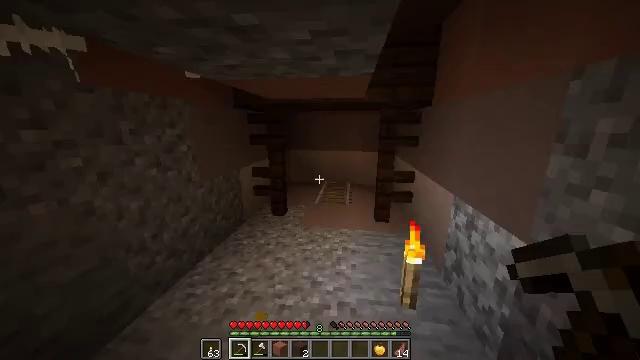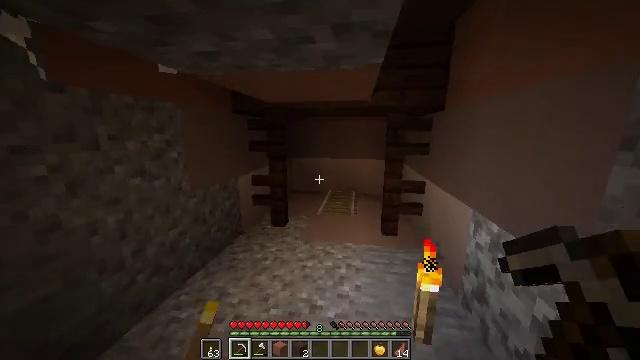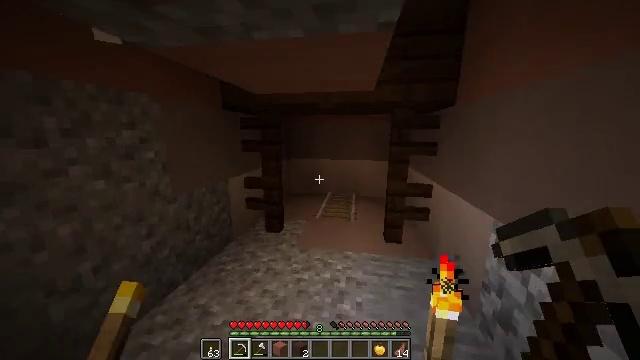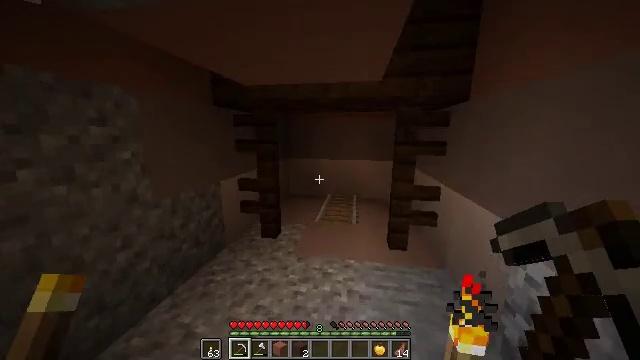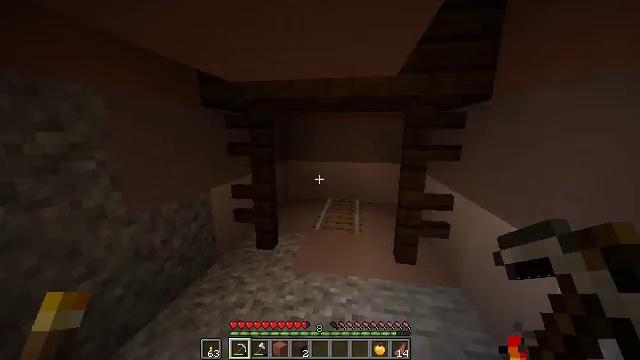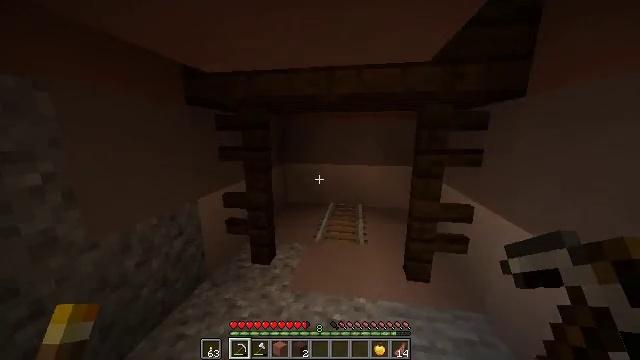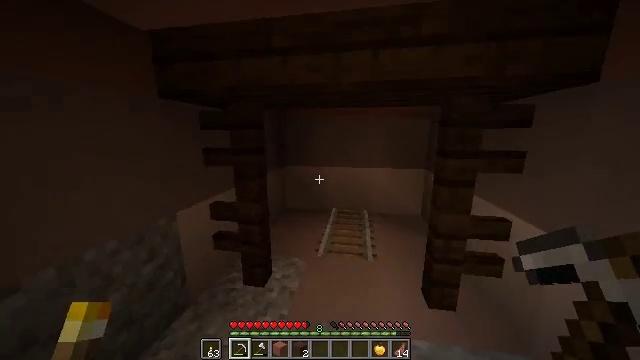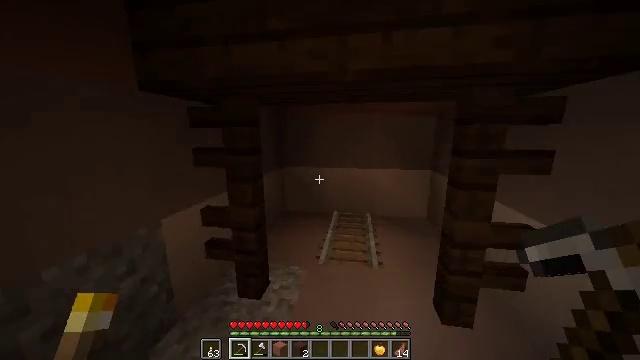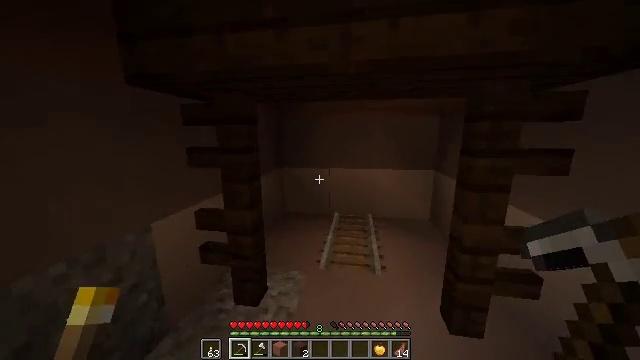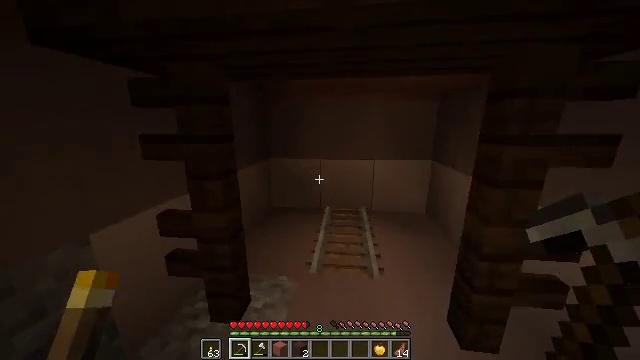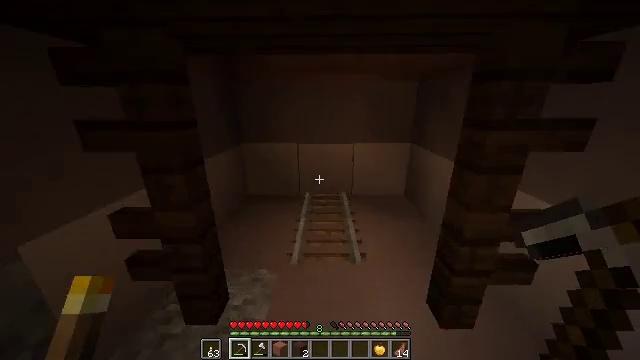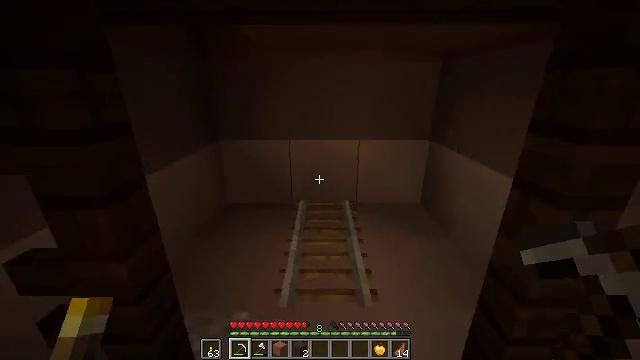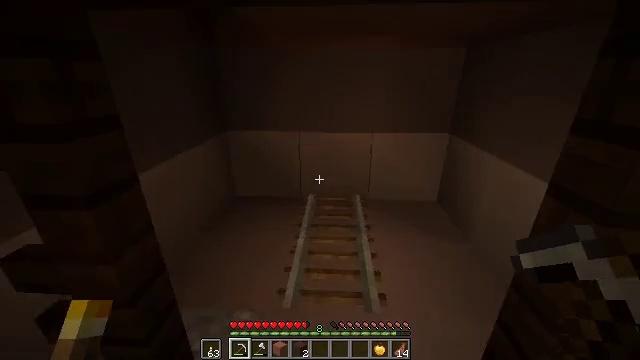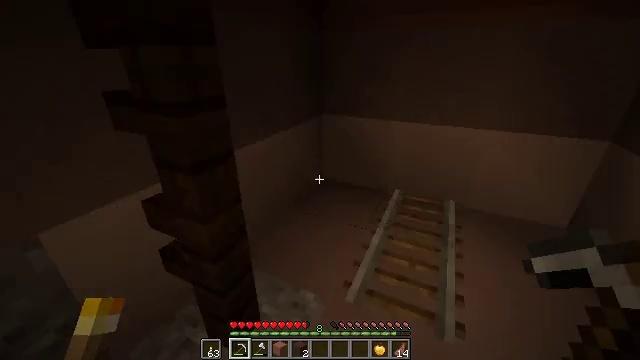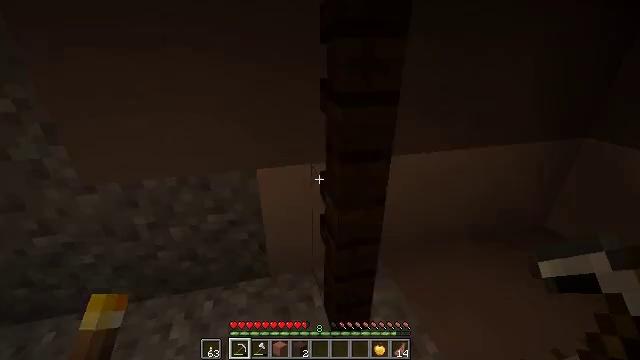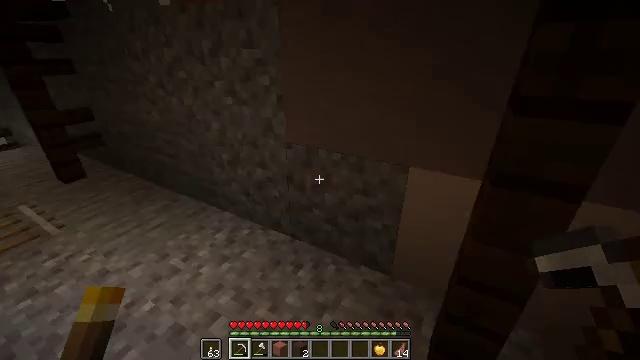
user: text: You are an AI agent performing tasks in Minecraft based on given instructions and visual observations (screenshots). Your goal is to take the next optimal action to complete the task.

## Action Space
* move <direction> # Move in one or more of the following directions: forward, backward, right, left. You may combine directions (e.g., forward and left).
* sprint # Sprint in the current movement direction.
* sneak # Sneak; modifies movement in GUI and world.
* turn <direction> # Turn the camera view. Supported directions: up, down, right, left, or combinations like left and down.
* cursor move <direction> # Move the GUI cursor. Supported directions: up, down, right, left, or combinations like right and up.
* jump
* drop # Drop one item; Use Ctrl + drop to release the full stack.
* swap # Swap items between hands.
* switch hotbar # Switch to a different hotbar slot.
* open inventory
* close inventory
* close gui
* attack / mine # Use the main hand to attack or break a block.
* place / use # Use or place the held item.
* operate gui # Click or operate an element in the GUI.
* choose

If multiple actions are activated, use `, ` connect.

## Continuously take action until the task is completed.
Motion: motion action
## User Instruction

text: Attack the white terracotta to collect it.
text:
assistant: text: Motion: move forward, turn left and up
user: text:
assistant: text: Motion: move forward
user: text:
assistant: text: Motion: move forward
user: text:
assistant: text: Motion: move forward
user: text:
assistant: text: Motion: move forward
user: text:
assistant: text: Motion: move forward
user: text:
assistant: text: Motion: move forward
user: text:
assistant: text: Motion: move forward
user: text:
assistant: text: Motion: turn right and down
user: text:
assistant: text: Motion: move forward, turn right and down
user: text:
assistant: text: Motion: move forward, turn down
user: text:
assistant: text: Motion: move forward and move right, turn left and down
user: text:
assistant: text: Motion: move forward and move right, turn left and down
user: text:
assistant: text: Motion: move right, turn left
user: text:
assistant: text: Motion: move right, turn left
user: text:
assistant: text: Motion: move right, turn left
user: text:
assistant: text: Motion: move right, turn left and up
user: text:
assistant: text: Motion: no_op
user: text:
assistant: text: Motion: no_op
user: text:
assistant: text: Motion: no_op
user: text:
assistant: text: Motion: no_op
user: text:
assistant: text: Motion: turn left and up
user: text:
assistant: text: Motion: turn left and up
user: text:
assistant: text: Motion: turn left and up
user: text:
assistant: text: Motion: move forward, turn up
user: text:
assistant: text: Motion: move forward, turn left and up
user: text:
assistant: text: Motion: move forward, turn left and up
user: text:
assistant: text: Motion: move forward, sprint
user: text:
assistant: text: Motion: move forward, sprint
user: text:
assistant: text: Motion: move forward, sprint